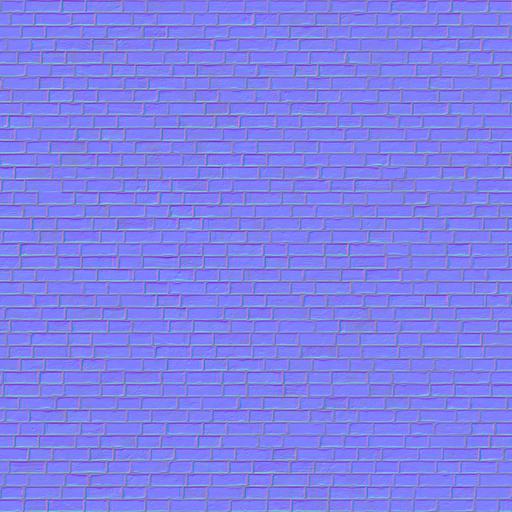
brick bricks modern stone wall